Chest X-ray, PA view. Patient: 70 years old, sex F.
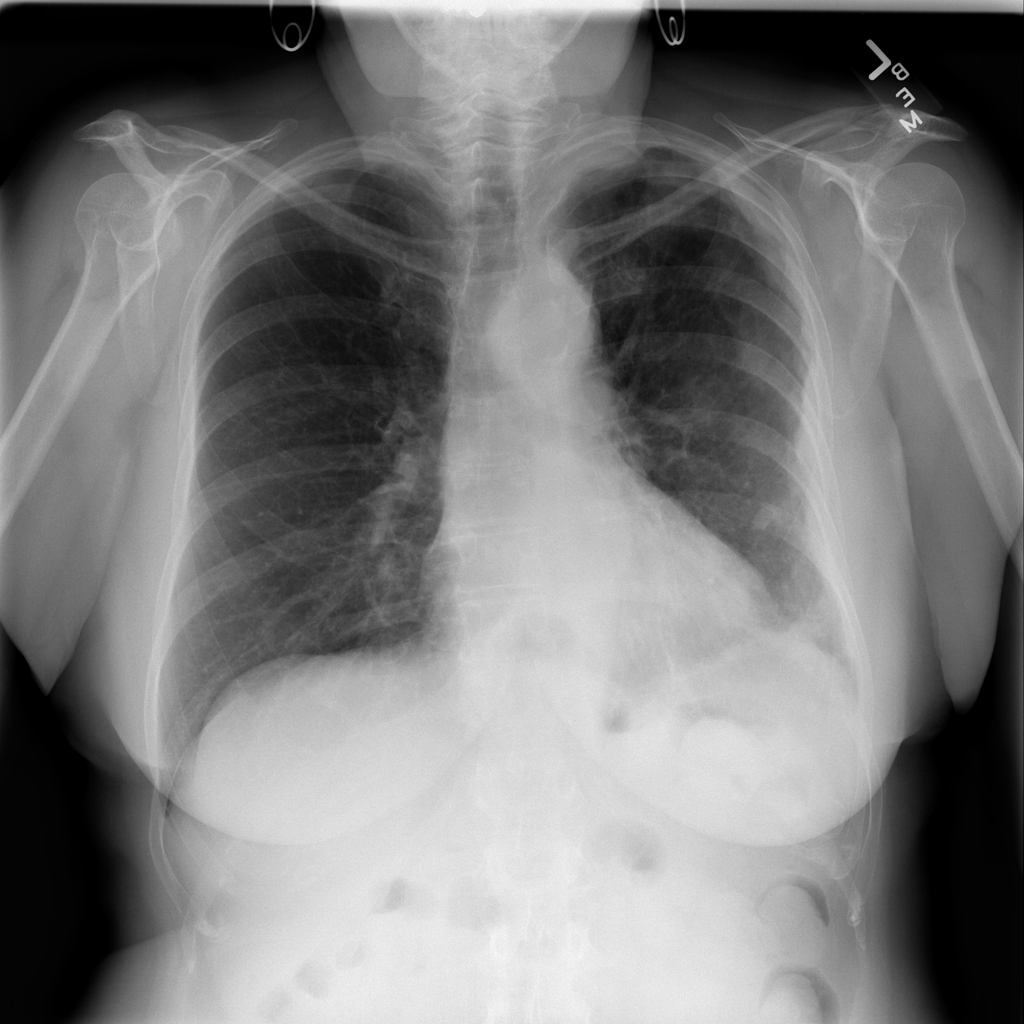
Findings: No Finding